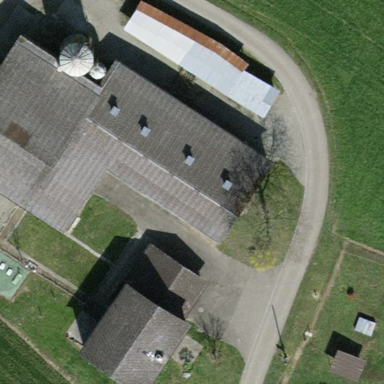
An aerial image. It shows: Farmyard area.